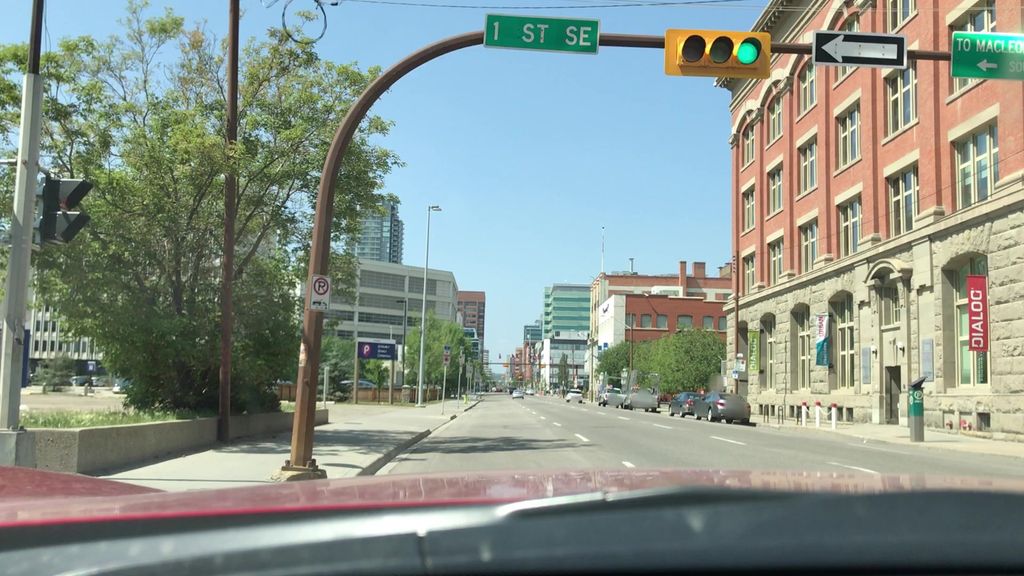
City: calgary